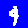
Digit: 4